Question: I am using a handwriting database for writer recognition. I'm using the QUWI database, it has a sample of an original image and a sample of the image segmented into lines by giving each line a different colour.
For example here is the original image: (stackovrflow was not uploading this image because of its size)
<URL>
And here is the image where the lines are detected and separated via colour:

Is there anyway I can use the method they used to extract the lines from the original image based on colour. Such as using the colours of this image as a mask?
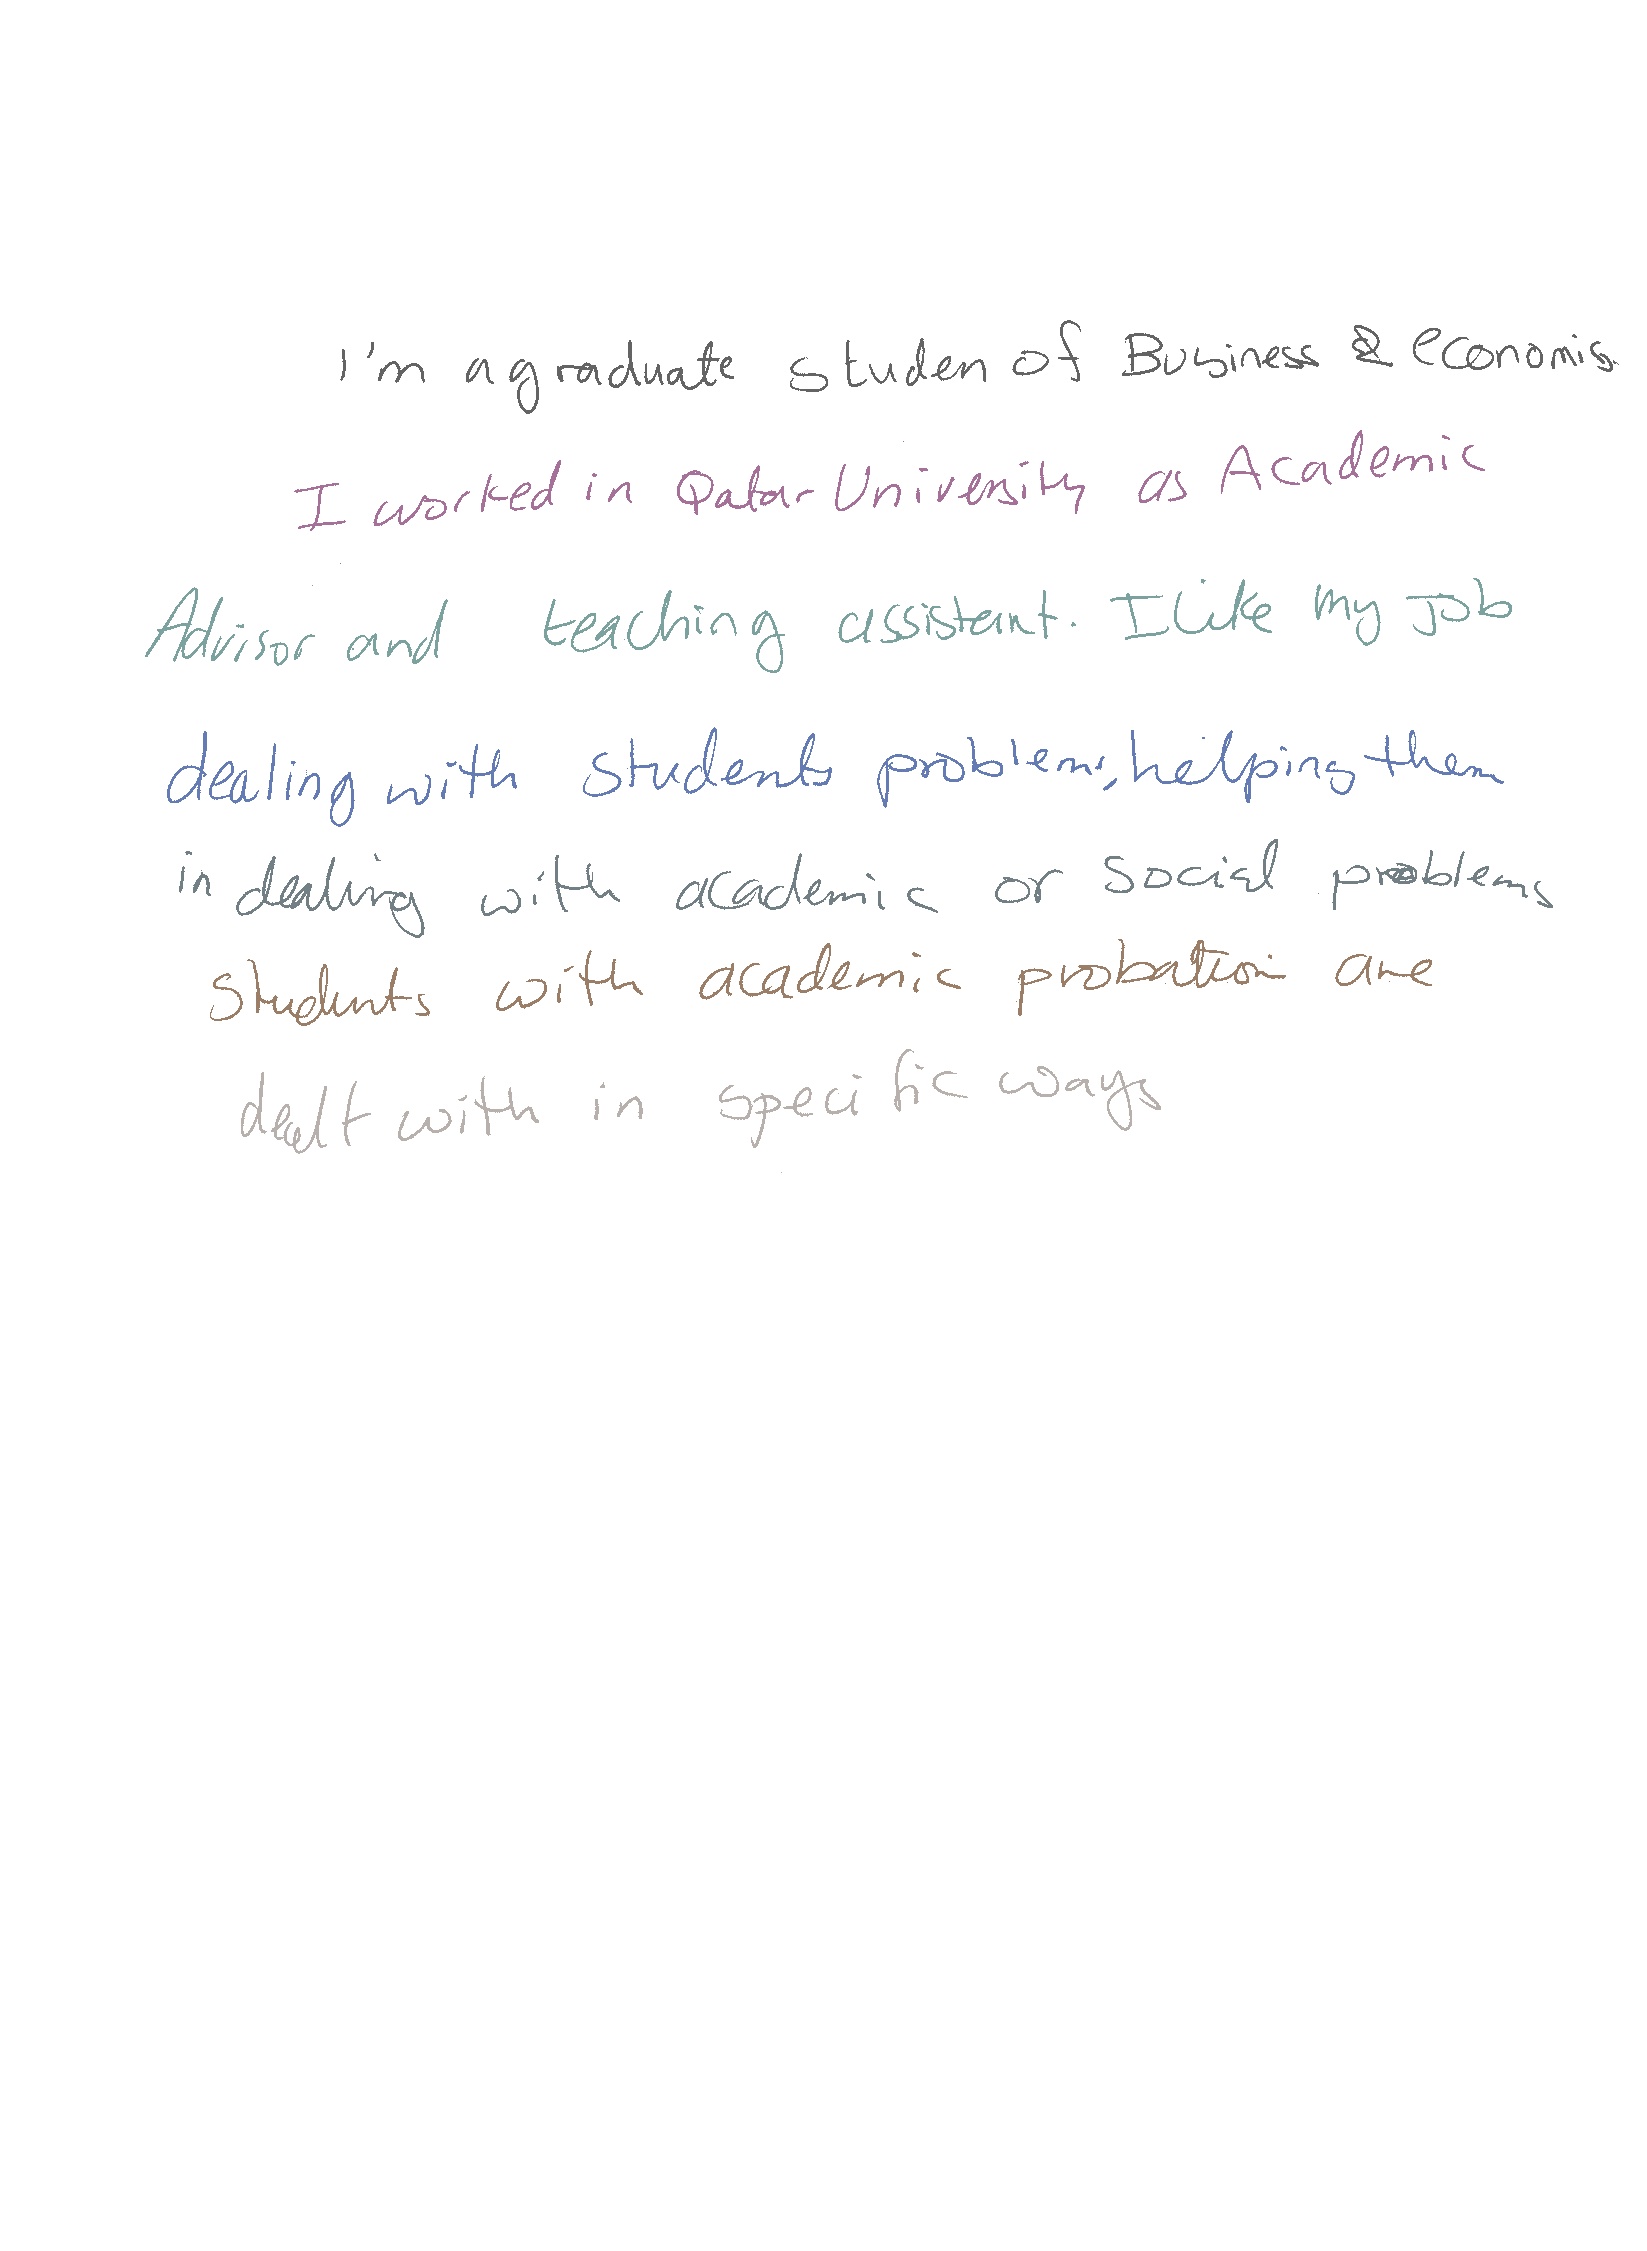
Answer: Yes there is, I guess.
First, I am assuming that the second image is EXACTLY the same as the first image, but with colors.
The first thing I would do is match the images, as you want the mask to be exactly on top of the other image. To do that I would recommend you use SURF/SIFT feature extraction and feature matching. Have a look here if you don't know how to do it:
<URL>
With that you should b able to match exactly both images.
Then I'll segment by colors the mask image, using <URL>.
In that color space, the values of H are the color itself. For example, values around 120 are green colors. Knowing which colors you want to segment, you can manually pick the H value.
Once there you are done, you have the mask with the values you want to keep. Multiply your mask with the original image and you have the result.
PD: I dont really understand why you'd want to do it this way, as your mask is your original image, so instead of matching, using the colored image as mask,... you could just do the color segmentation in the mask and you'd have the result.